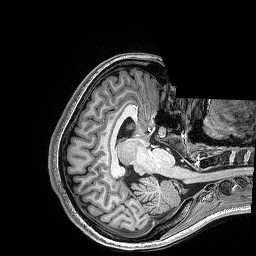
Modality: T1w
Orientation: axial